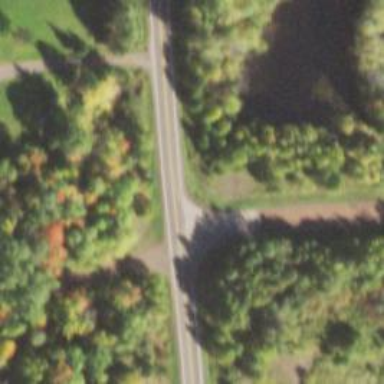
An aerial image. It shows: Tertiary road.